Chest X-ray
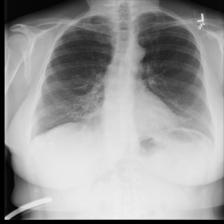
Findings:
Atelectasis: negative
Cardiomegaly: negative
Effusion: negative
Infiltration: negative
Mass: negative
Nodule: negative
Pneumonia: negative
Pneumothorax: negative
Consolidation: negative
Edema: negative
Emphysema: negative
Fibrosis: negative
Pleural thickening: negative
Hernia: negative